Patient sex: F
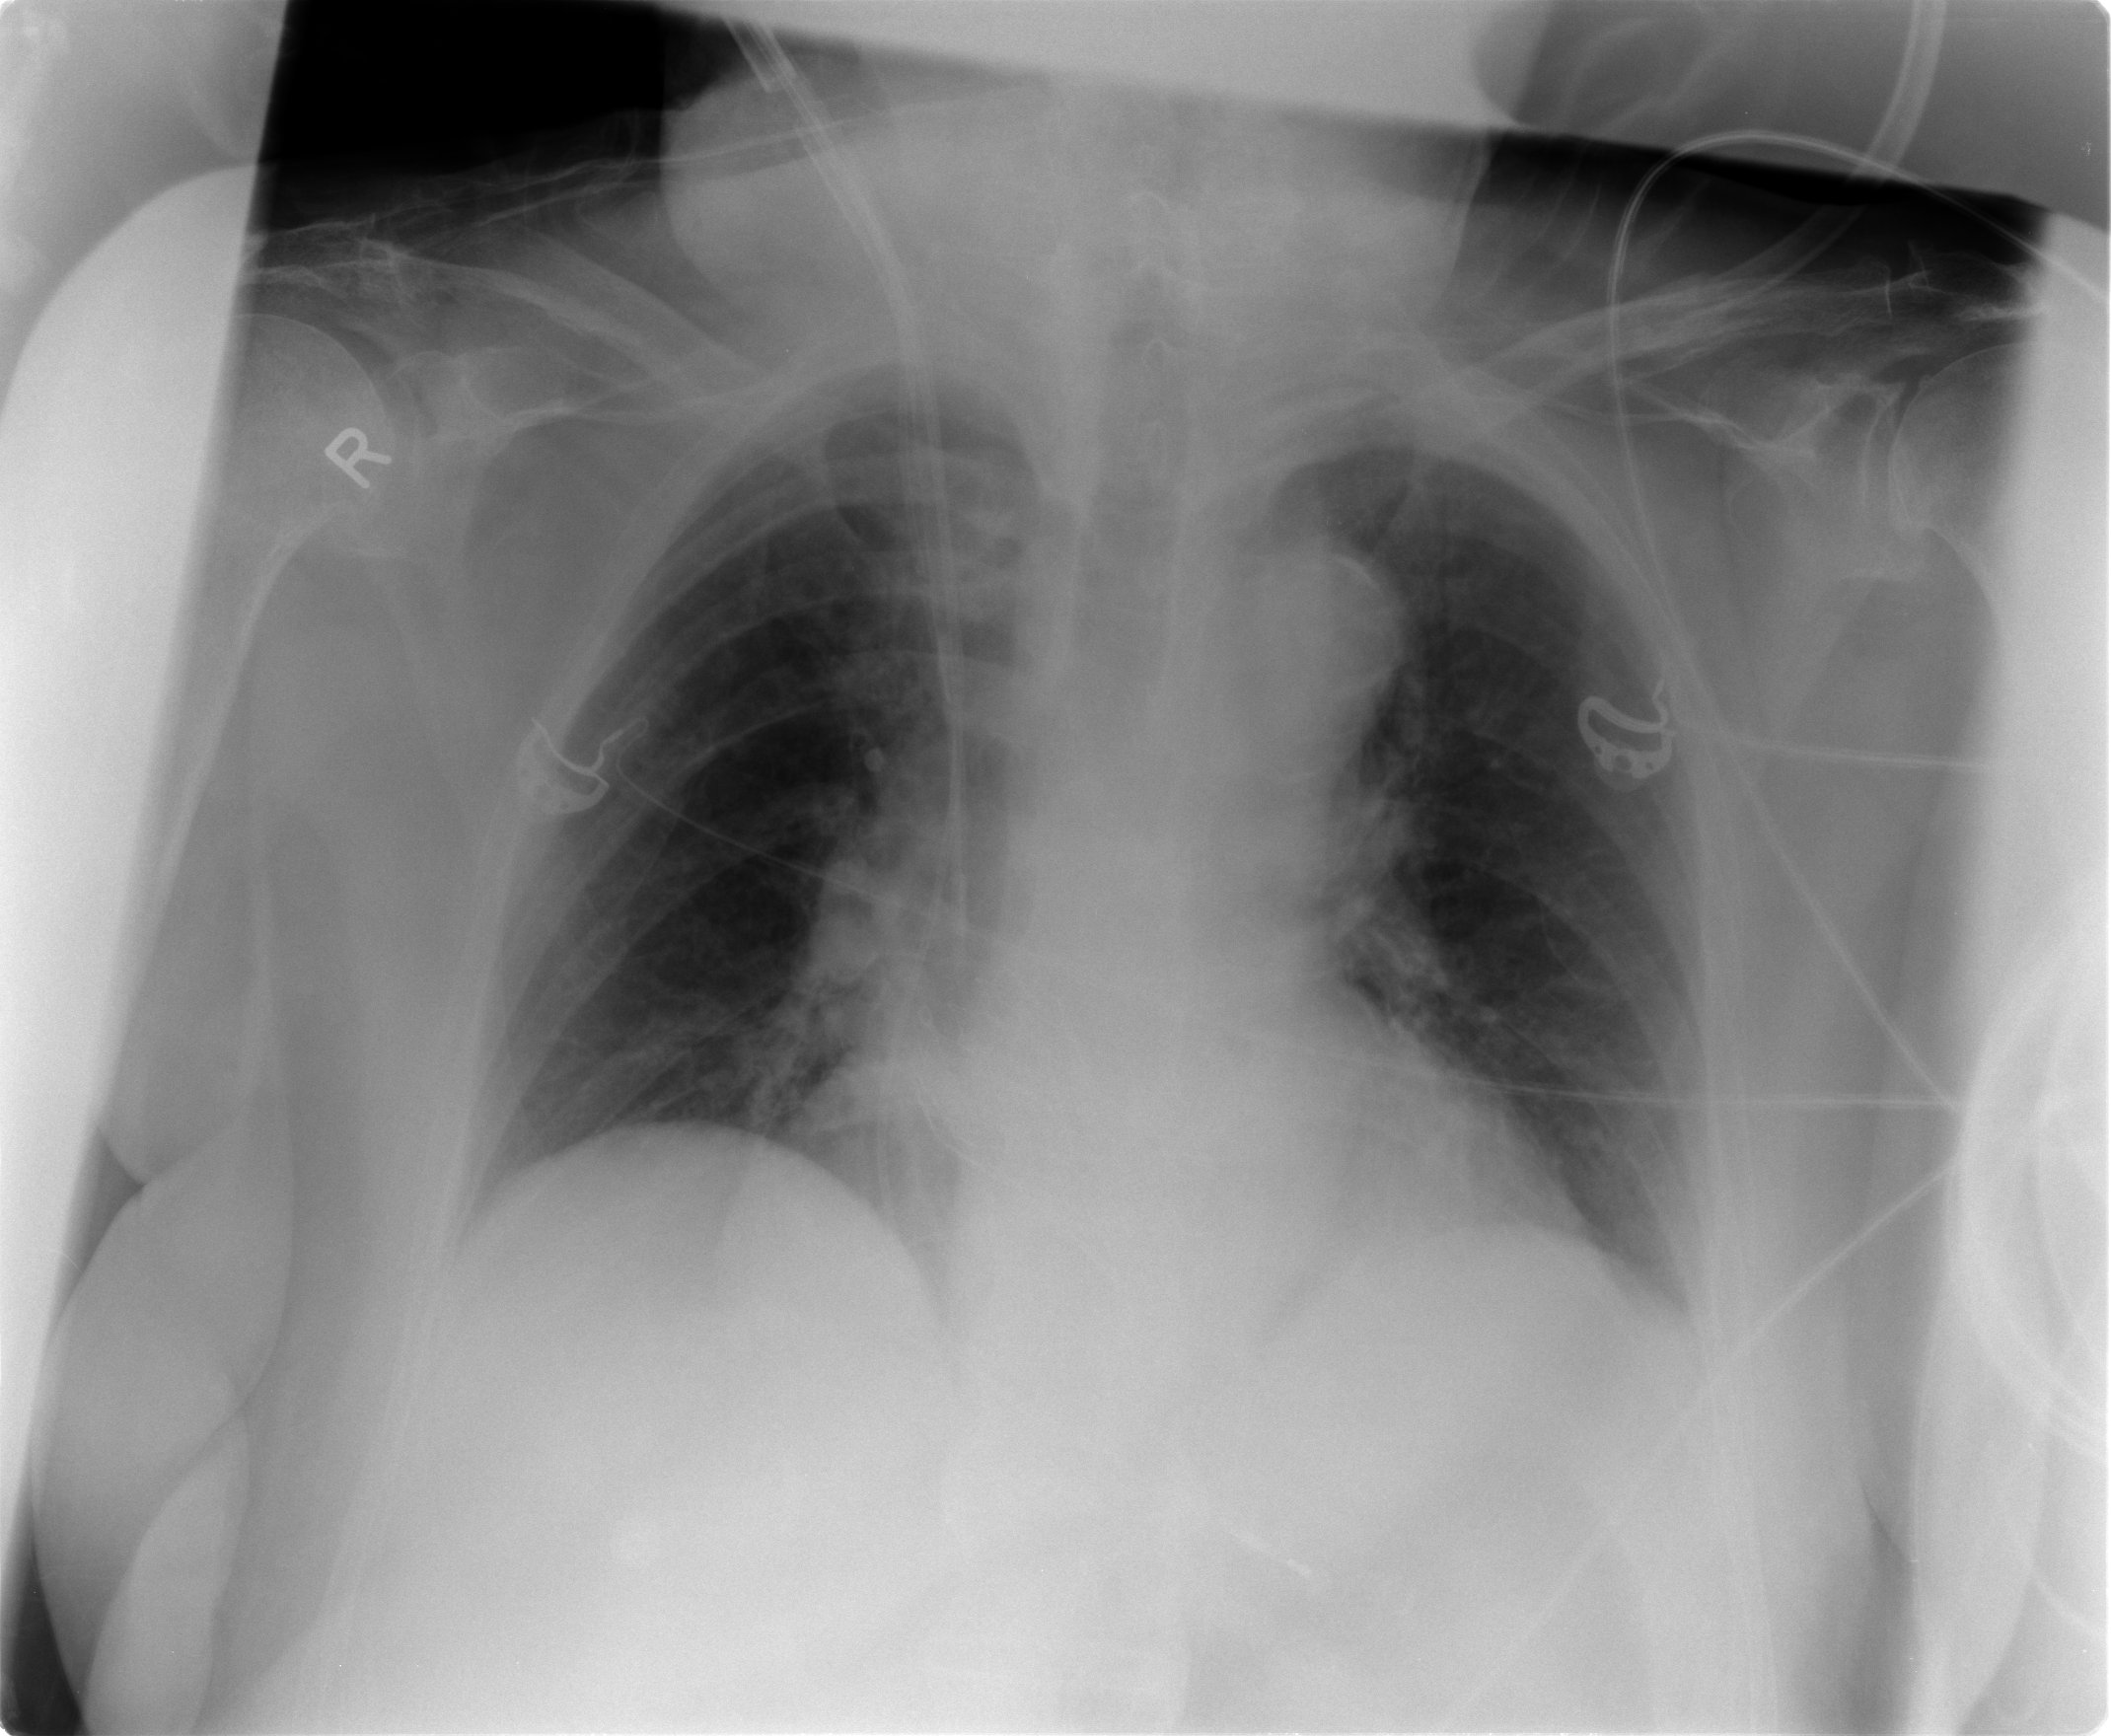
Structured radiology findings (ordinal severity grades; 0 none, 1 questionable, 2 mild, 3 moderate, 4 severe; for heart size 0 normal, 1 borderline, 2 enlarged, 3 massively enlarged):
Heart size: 2
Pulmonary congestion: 0
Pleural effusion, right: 0
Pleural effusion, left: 1
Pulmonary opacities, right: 0
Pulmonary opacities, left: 0
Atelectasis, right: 0
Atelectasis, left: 0